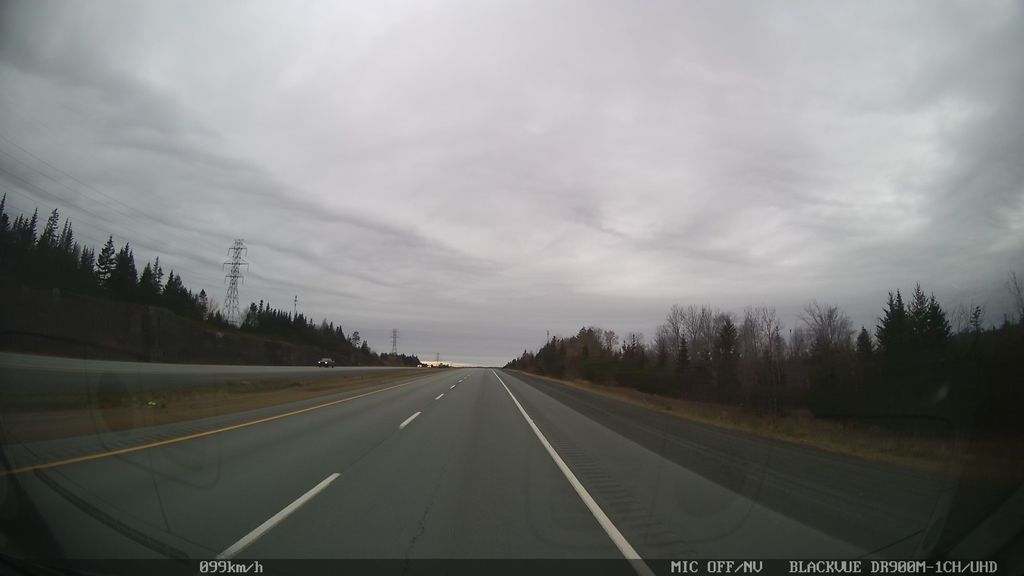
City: halifax